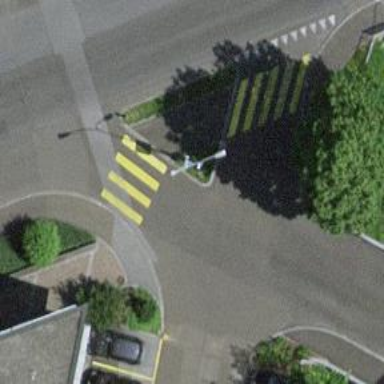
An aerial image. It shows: Traffic calming island.